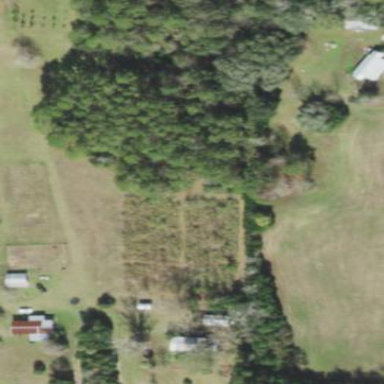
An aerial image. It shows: Plant nursery cultivating trees.